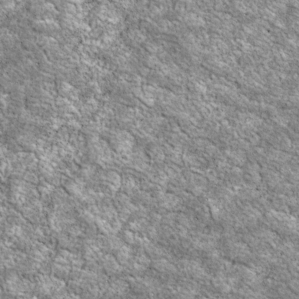
Label: non_frost